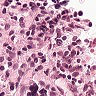
Metastatic tissue present: no